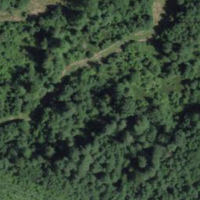
EUNIS habitat code: 41
Species observed at this site:
Euonymus europaeus